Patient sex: M
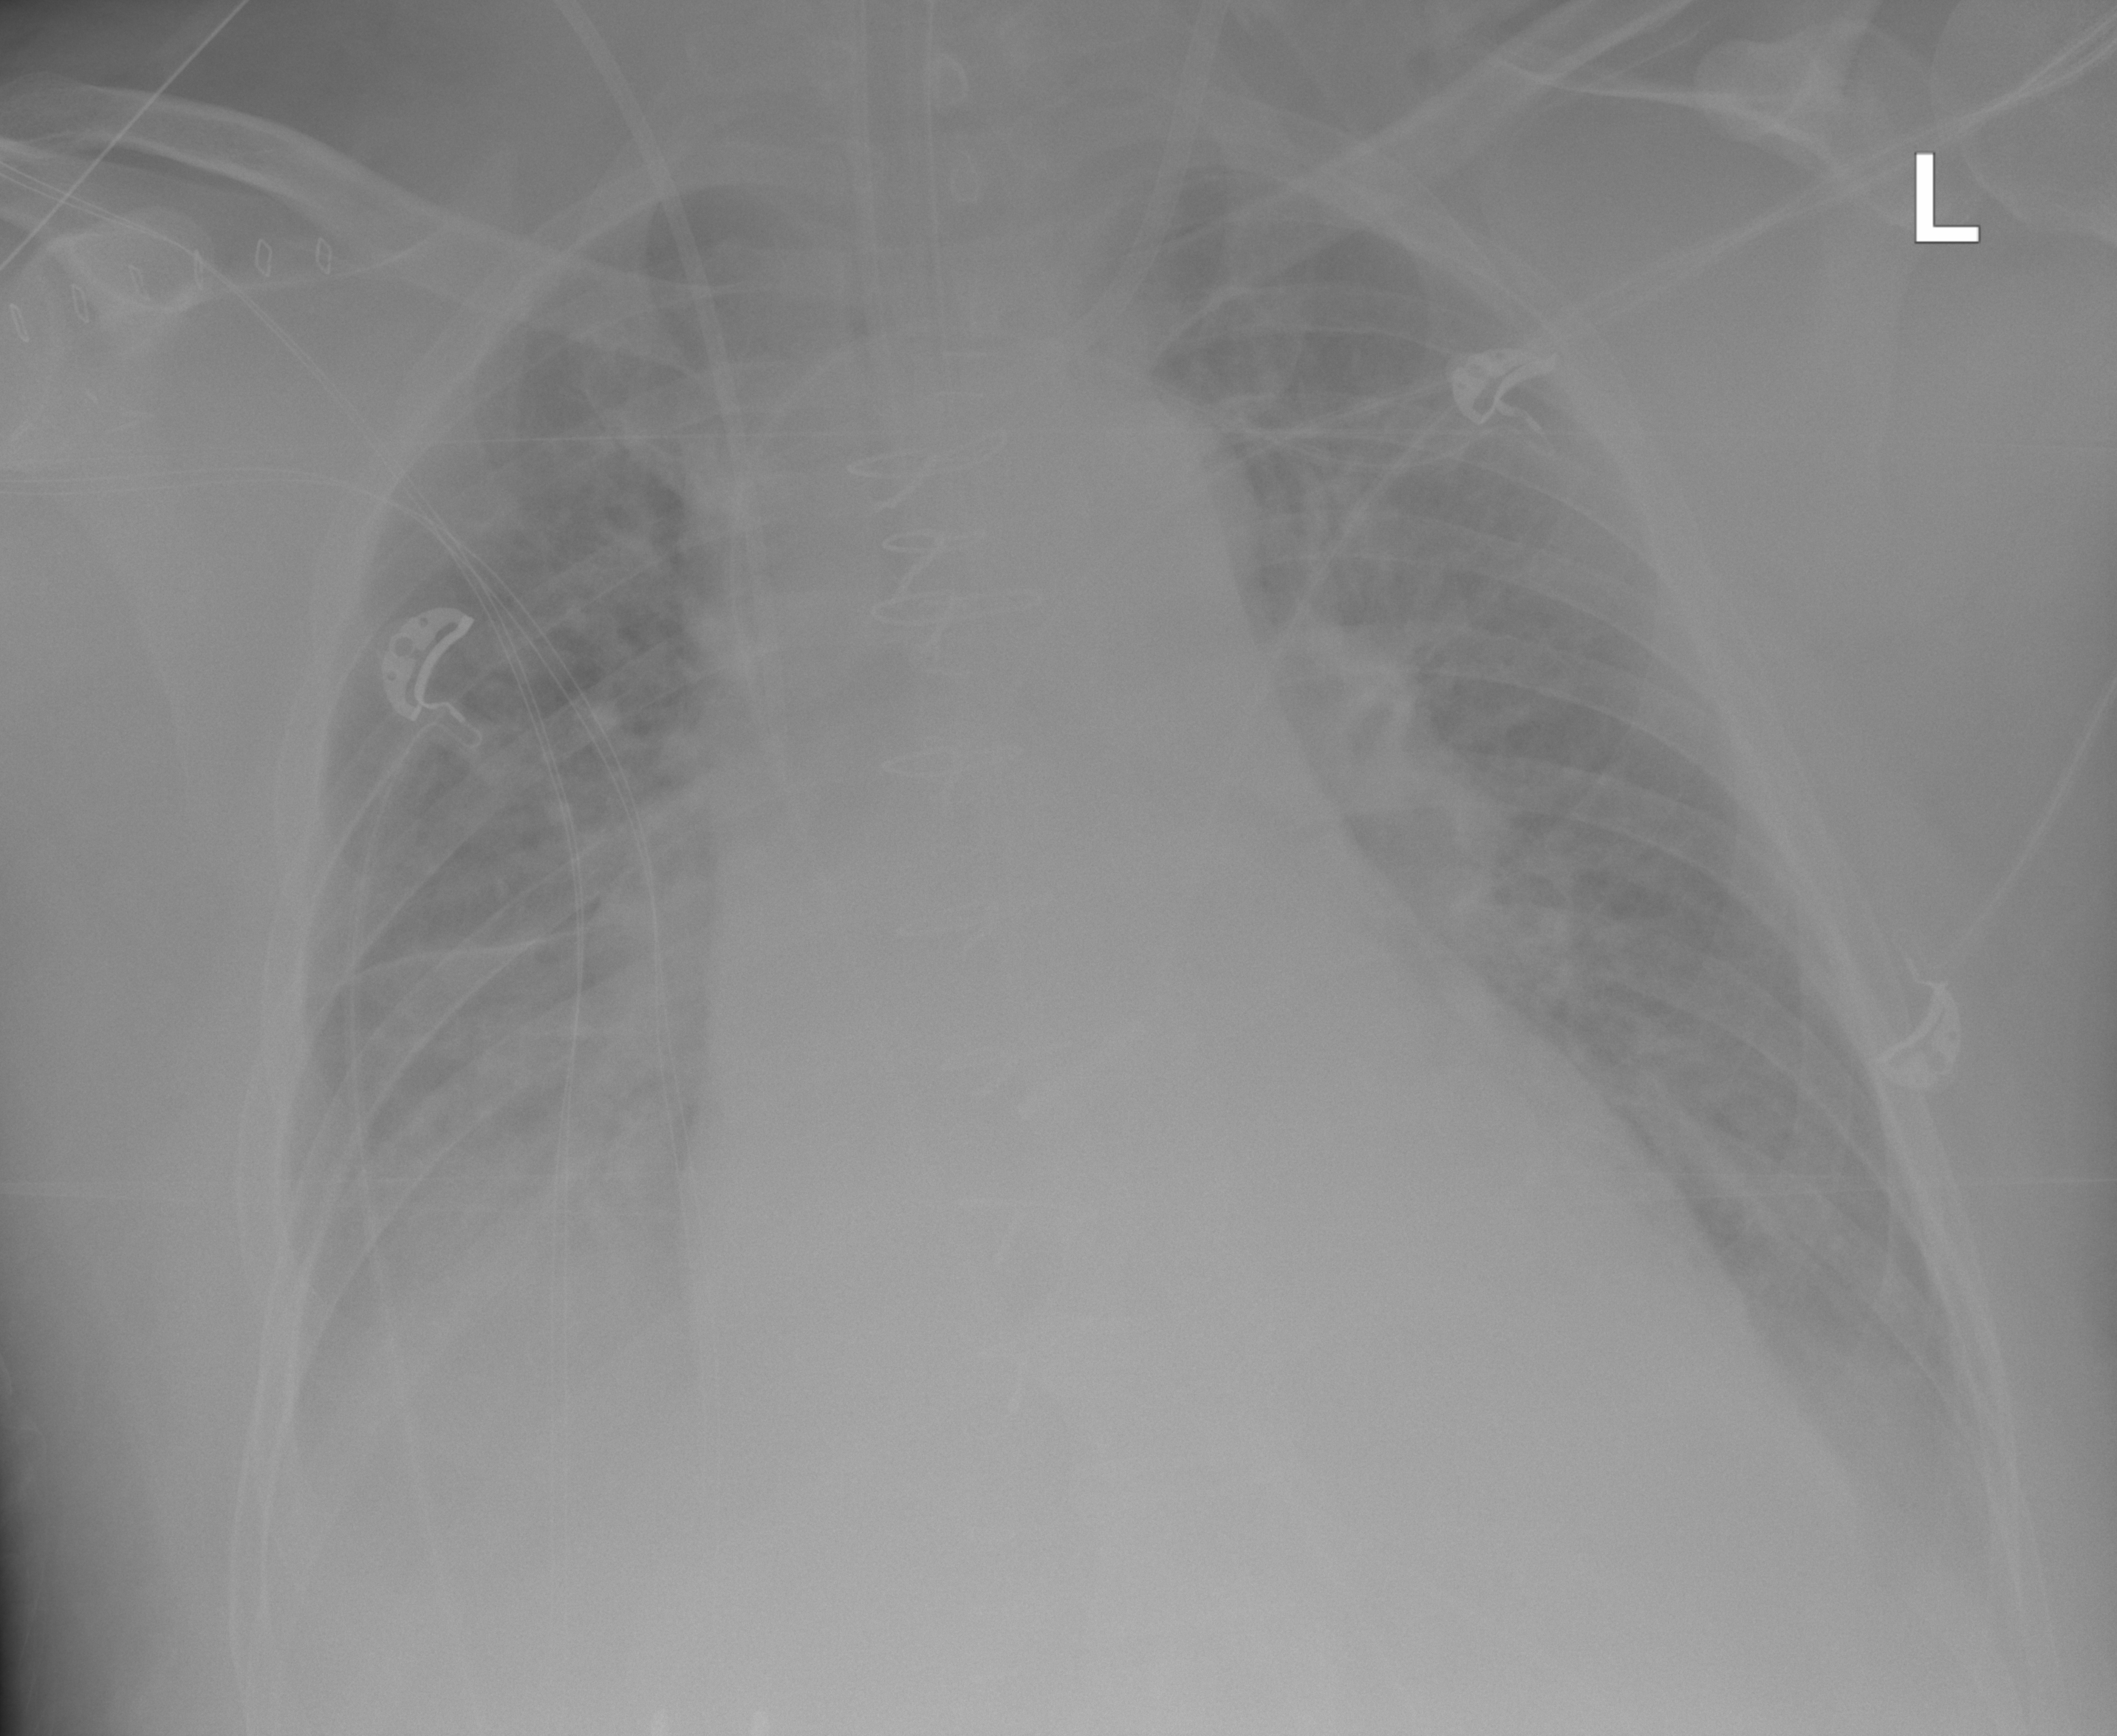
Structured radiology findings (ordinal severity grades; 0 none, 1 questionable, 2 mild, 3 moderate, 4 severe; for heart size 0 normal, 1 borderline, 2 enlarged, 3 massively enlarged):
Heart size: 2
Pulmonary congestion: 2
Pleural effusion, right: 3
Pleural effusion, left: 2
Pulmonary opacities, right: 2
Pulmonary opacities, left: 0
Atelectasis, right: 3
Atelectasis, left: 2